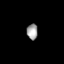
Tissue: lung
Cell type: Fibroblasts
Senescence score: 0.617
Nuclear area (px): 170
Mean DAPI intensity: 158.5